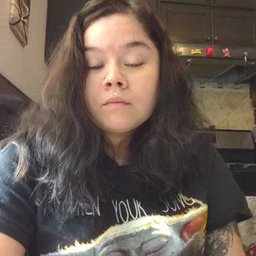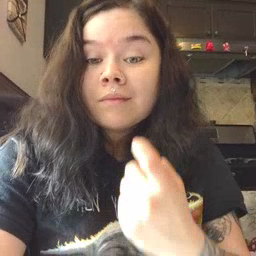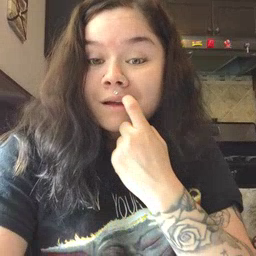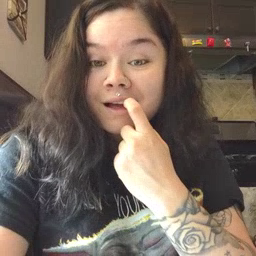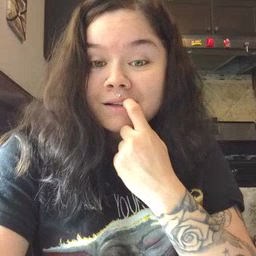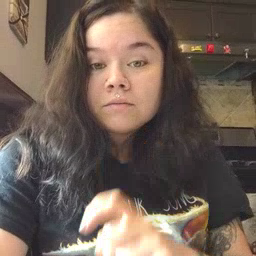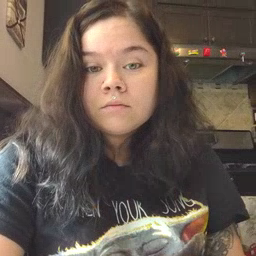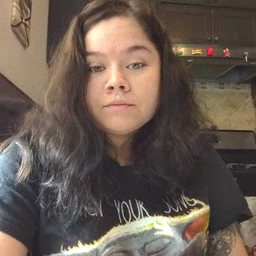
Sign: glasswindow